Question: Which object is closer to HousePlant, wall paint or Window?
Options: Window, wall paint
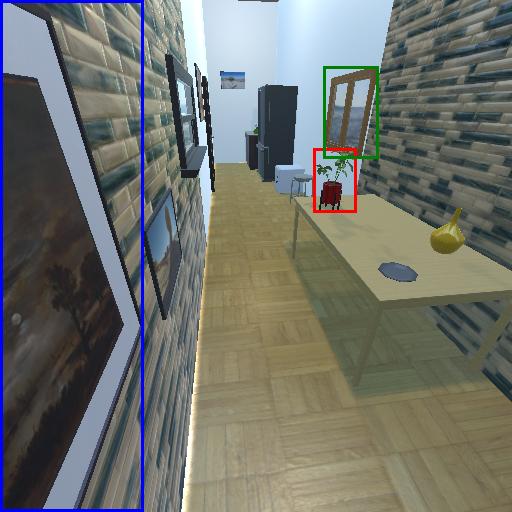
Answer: Window